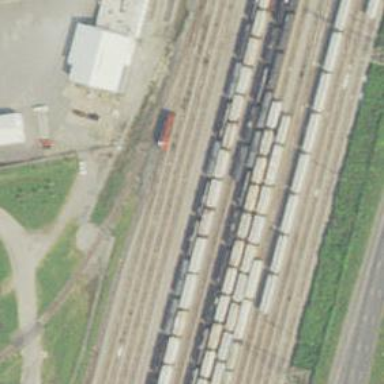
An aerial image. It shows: Trap point on the railway for derailing purposes.